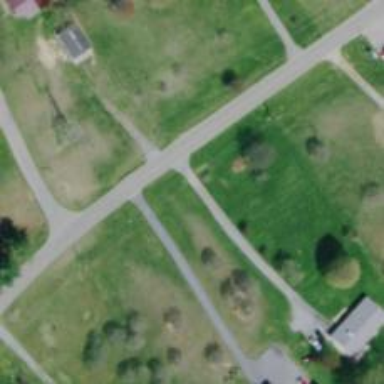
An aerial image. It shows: Driveway leading to service road.